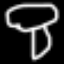
Label: mushroom